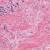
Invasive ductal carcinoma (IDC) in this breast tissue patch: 1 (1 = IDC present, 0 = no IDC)